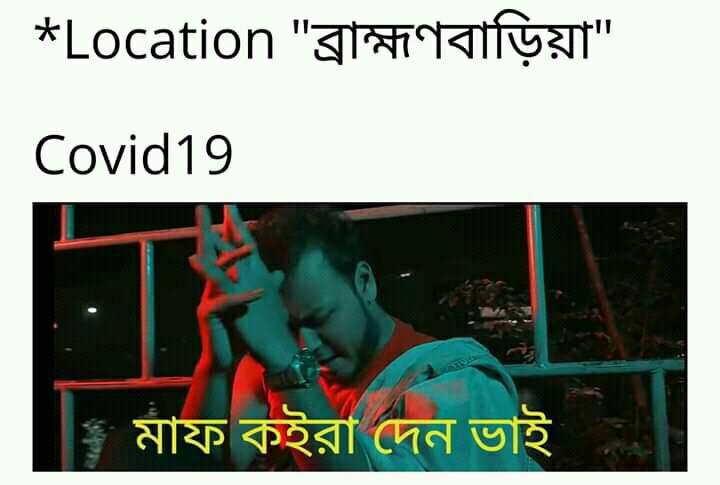
Caption: "Location "ব্রাক্ষণবাড়িয়া"  Covid19  মাফ কইরা দেন ভাই
Label: hate